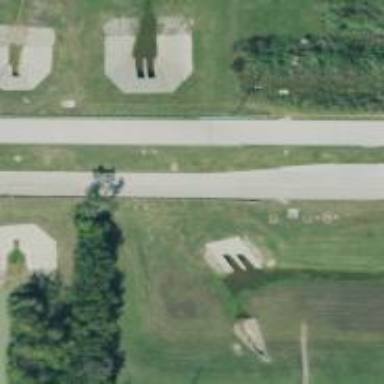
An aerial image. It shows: Culvert tunnel.